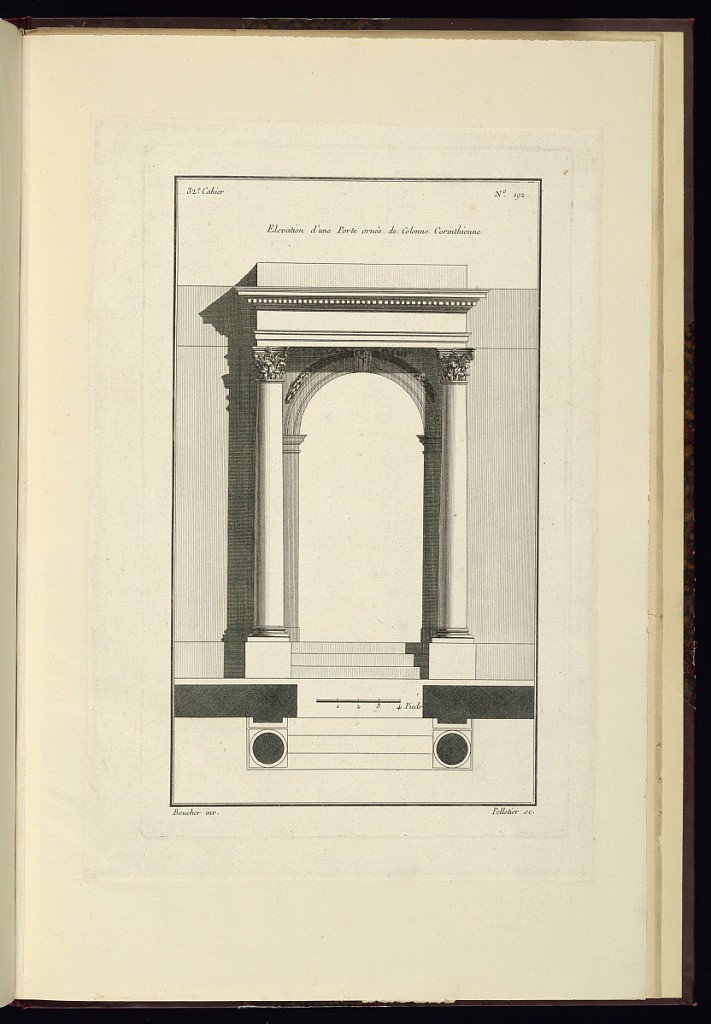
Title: Elevation d'une Porte ornée de Colonne Corinthienne
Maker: Juste-François Boucher, French, 1736 – 1782
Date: ca. 1775
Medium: Engraving on off white laid paper
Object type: Print
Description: Elevation, with plan below, of a door with Corinthian columns on either side. The plate is signed.